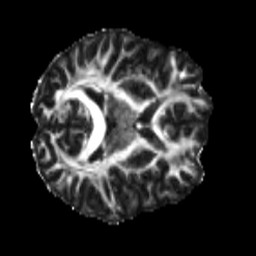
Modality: FA
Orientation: axial
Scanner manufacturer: siemens
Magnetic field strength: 3 T
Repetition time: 4 s
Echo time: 0.0594 s